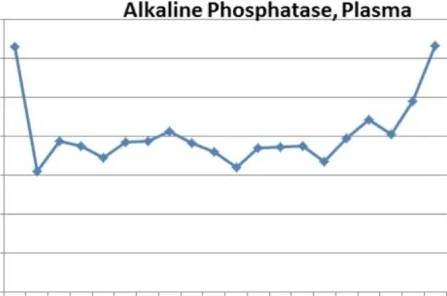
Levels of alkaline phosphatase (IU/L) at baseline and during the course of therapy. Levels corresponded to her radiological response, with initial partial response followed by stable disease.
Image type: chart (chart)